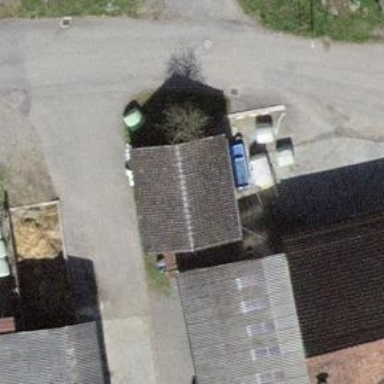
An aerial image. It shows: Simple house.